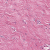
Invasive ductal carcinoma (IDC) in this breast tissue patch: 0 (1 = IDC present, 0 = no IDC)